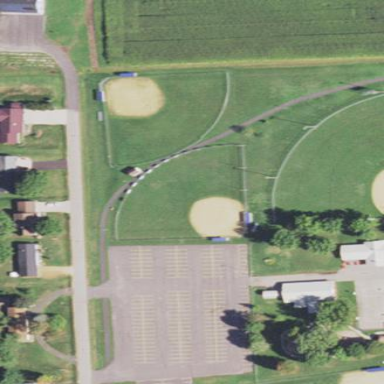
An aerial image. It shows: Baseball pitch for leisure land.